Question: I am going to draw a figure such as below picture in the MATLAB R2014b: .
This figure consists of many circles with different (random) colors and random sizes.
How is it possible to plot such this figure in MATLAB R2014b?
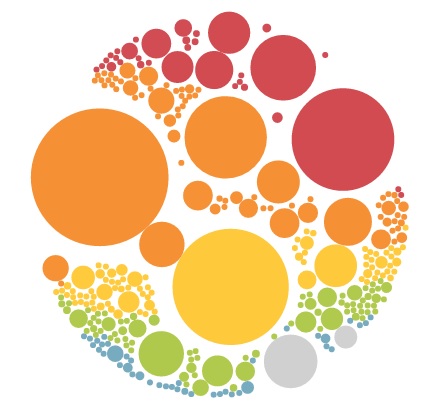
Answer: Without spelling out the code:
1. Pick initial circle, e.g. Position [0,0] and radius 1.
2. Initialise list for positions and radii.
3. Pick random position and radius r.
4. If circle is not in big one (I.e. sqrt(pos(1)^2+pos(2)^2) + r > 1) continue with 3.
5. If overlap with other circles (distance between positions > sum of radii), continue with 3
6. Add circle to list, continue with 3
Alright, so I just wanted to try this. I'm sure this is not the best implementation, but:
'''
% set number of circles to plot
n = 200;
radii = zeros(n, 1);
pos = zeros(n, 2);
allColours = lines(n);
% main loop
for idx = 1:n
is_good = false;
% generate random positions and radii until we have a hit
while ~is_good
pos(idx, :) = rand(1, 2)*2 - 1;
radii(idx) = rand * (1 - max(radii));
if ((sqrt(sum(pos(idx, :).^2)) + radii(idx) ) < 1) ... % ensure we're inside the big circle
&& ((idx == 1) || ... % and either it's the first circle, or
all(sqrt(sum((pos(1:(idx-1), :) - repmat(pos(idx, :), idx-1, 1)).^2, 2)) > radii(1:(idx-1))+radii(idx))) % all distances are bigger than sum of radii of existing circles
is_good = true;
end
end
end
%% plot
figure(2);
clf;
hold on
set(gca, 'visible', 'off')
daspect([1, 1, 1])
rectangle(...
'Position',[-1 -1 2 2],...
'Curvature', [1 1],...
'FaceColor', 'none',...
'EdgeColor', [ 0, 0, 0]);
for idx = 1:n
rectangle(...
'Position',[pos(idx, 1) - radii(idx), pos(idx, 2) - radii(idx), 2*radii(idx), 2*radii(idx)],...
'Curvature', [1 1],...
'EdgeColor','none',...
'FaceColor', allColours(idx,:));
end
'''